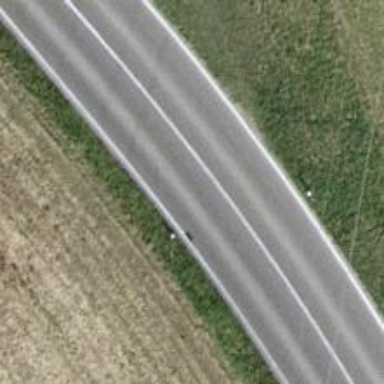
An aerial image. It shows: Secondary road with asphalt surface.